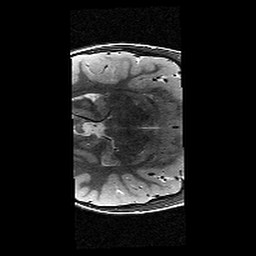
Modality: T2w
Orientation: axial
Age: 10
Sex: female
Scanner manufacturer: siemens
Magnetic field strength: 3 T
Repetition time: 9.23 s
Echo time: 0.067 s